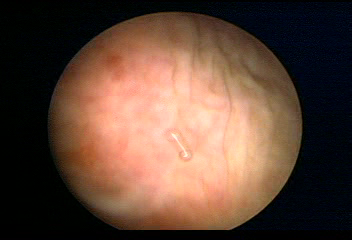
Modality: WLC
Class: Normal mucosa
Bladder cancer association: No